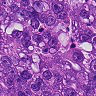
Metastatic tissue present: yes